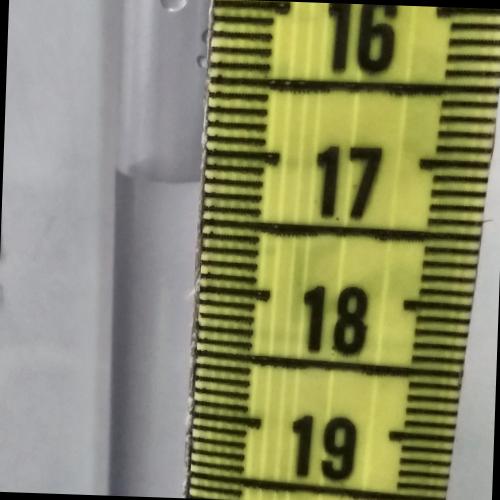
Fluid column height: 17.2 cm